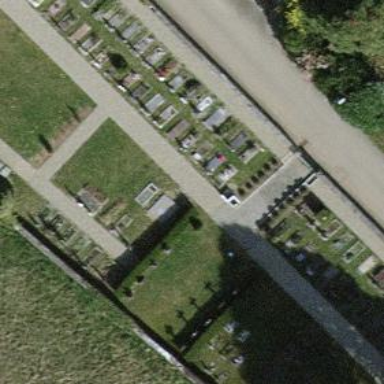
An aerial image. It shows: Cemetery.